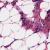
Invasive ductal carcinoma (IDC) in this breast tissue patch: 0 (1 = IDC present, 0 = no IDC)